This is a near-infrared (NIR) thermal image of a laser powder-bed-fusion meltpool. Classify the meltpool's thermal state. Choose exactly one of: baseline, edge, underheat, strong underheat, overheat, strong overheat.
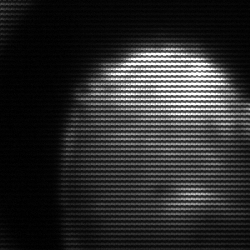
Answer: edge